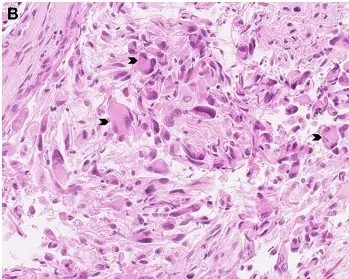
Neuronal components characterized by larger numbers of binucleated or multinucleated cells (arrowheads) with a cellular glial background evaluated by hematoxylin-Eosin-Saffron staining (original magnification X28).
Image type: pathology (h&e)